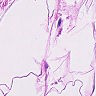
Metastatic tissue present: no